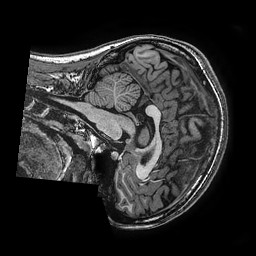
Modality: T1w
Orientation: sagittal
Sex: female
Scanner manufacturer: ge
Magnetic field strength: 3 T
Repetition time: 0.0077 s
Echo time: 0.003436 s